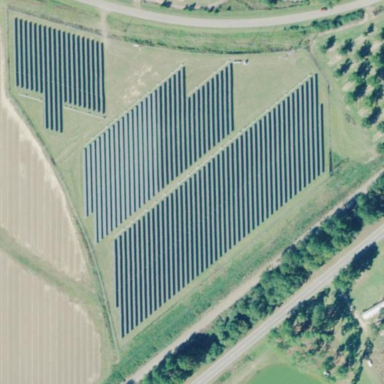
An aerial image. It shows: Solar power plant utilizing photovoltaic technology.